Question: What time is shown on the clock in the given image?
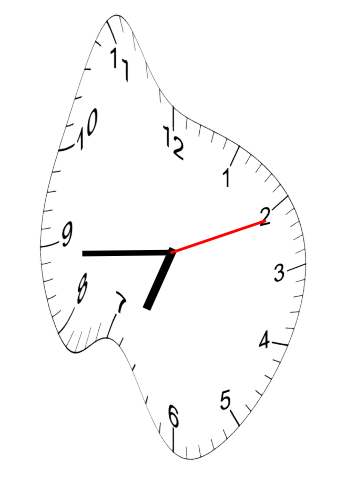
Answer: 06:44:11